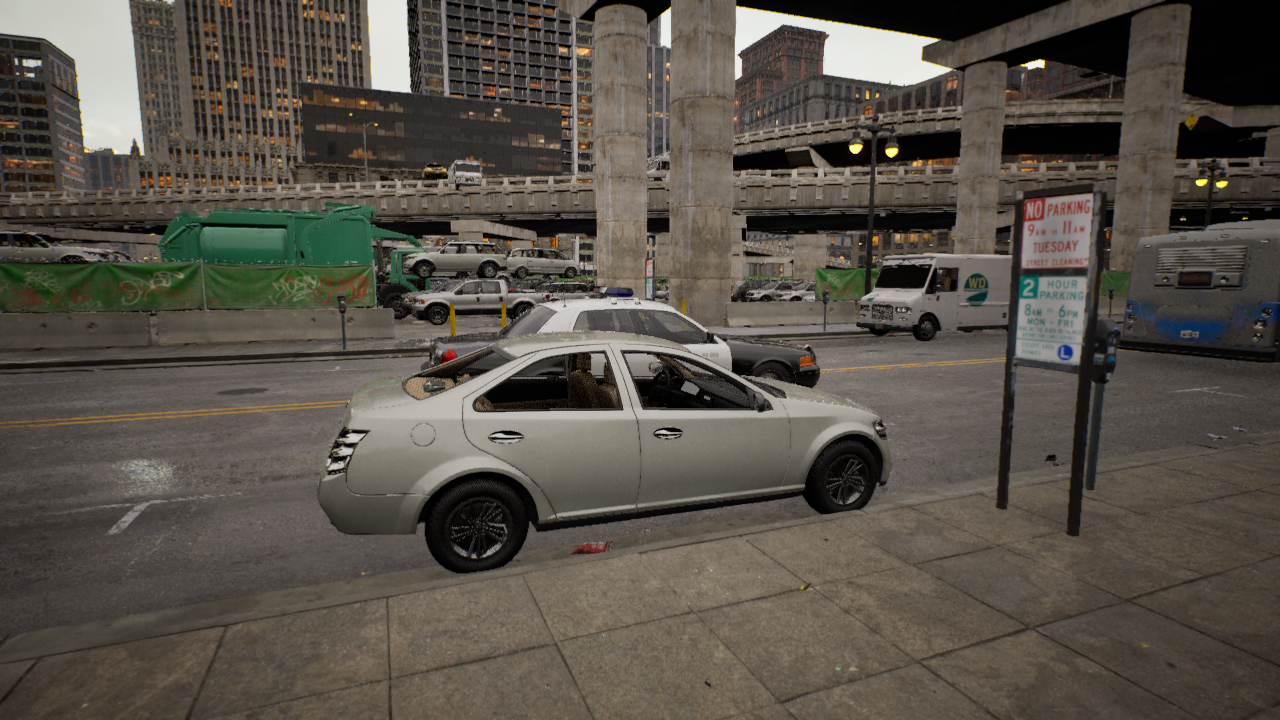
Venue: downtown
Lighting: golden hour
Vehicle rig: sedan